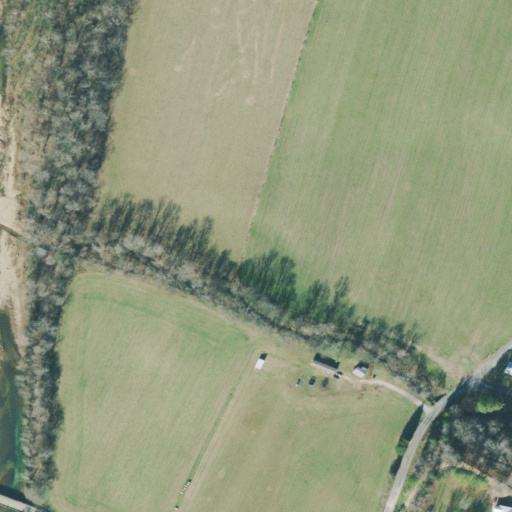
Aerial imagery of valley in Tennessee named York Hollow containing pasture, deciduous forest, mixed forest, open development, woody wetlands, low intensity development, and medium intensity development